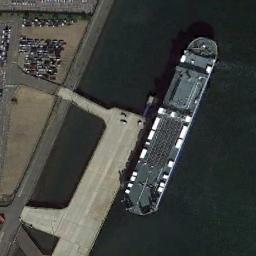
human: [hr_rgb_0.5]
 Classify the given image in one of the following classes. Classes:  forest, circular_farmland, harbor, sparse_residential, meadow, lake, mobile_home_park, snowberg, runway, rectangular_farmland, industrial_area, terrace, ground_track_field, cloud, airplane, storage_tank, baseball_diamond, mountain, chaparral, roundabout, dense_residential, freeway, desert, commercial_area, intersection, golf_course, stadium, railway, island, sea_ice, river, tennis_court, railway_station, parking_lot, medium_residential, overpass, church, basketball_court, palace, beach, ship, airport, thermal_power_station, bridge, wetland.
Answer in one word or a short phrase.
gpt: ship